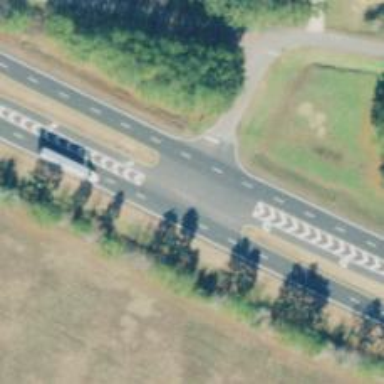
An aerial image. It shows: Trunk link highway.